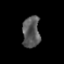
Tissue: prostate
Cell type: T cells
Senescence score: 0.2135
Nuclear area (px): 540
Mean DAPI intensity: 87.265